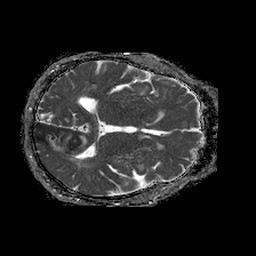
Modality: ADC
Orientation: axial
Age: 59
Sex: male
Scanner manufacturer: philips
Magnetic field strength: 1.5 T
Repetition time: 4.6 s
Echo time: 0.08631 s